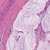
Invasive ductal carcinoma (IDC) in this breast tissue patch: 1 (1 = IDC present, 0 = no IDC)